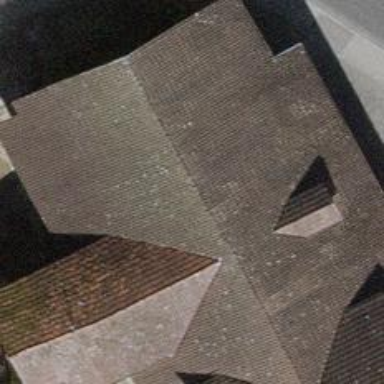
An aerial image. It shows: Barn.